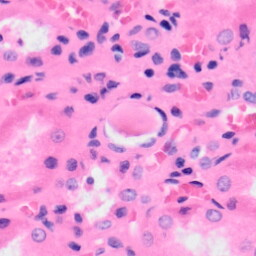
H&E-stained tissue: Kidney